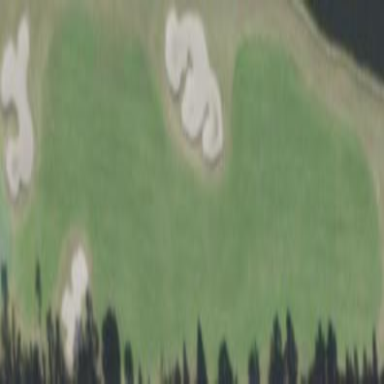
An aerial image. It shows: Golf fairway surrounded by grass.